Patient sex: M
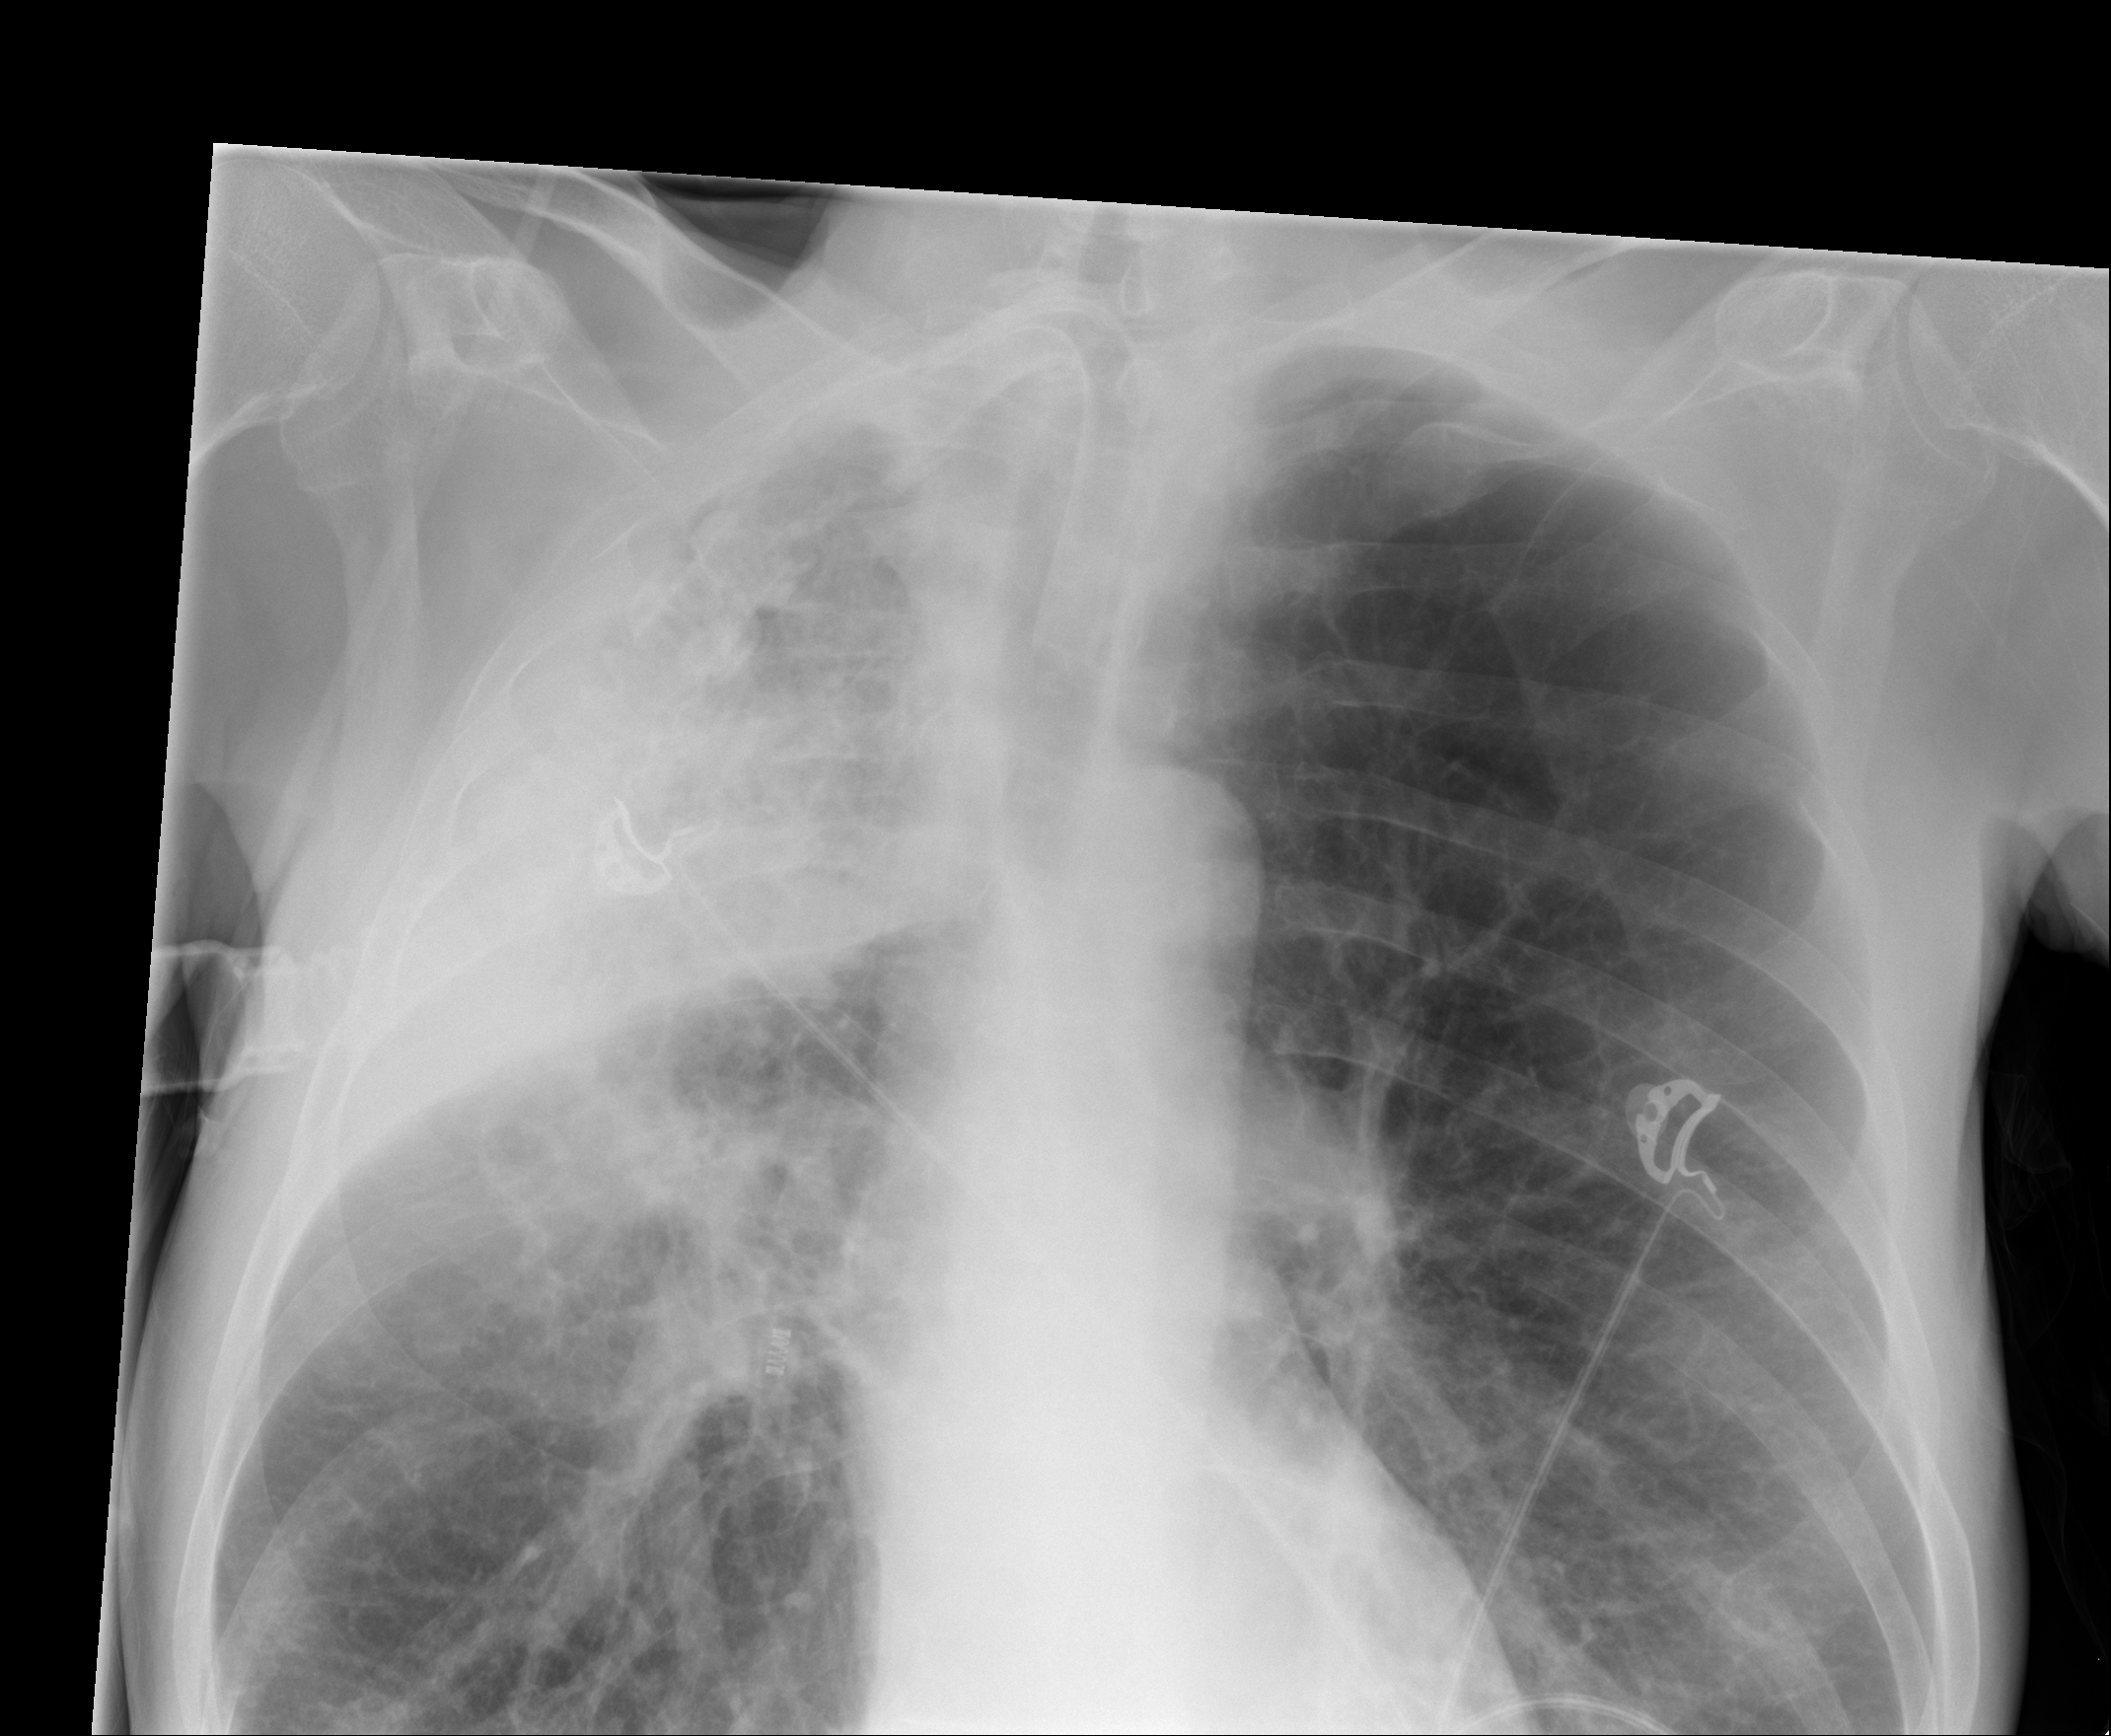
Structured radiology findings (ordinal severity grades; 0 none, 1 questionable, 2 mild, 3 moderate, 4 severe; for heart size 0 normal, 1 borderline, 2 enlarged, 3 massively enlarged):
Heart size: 0
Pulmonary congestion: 0
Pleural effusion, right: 0
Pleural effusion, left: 0
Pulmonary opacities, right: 3
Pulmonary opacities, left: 0
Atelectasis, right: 3
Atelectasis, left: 0